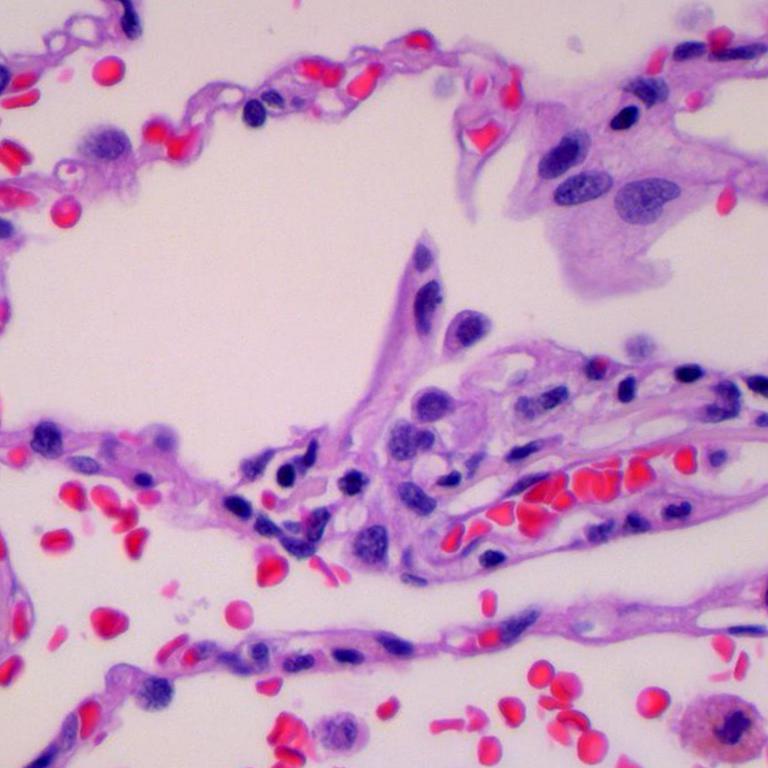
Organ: lung
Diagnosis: benign